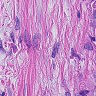
Metastatic tissue present: yes